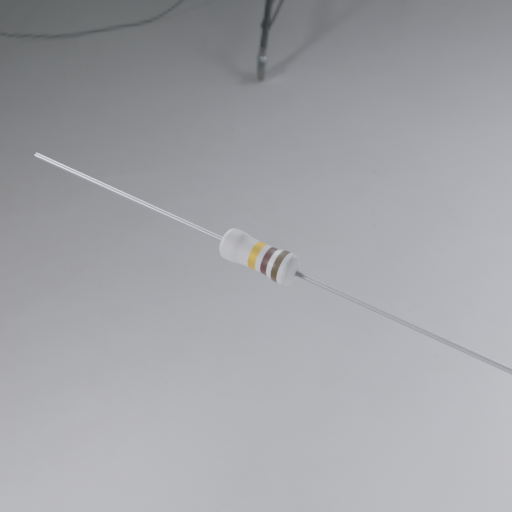
Resistor colour bands (in order): gold, brown, brown